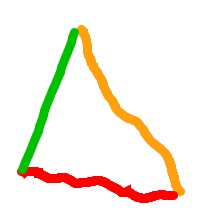
Shape: triangle